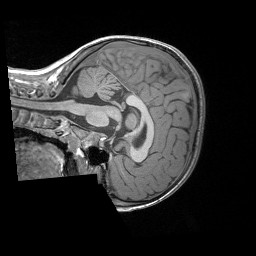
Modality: T1w
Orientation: sagittal
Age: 8
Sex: male
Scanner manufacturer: siemens
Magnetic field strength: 3 T
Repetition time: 1.65 s
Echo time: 0.00203 s